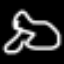
Label: squiggle